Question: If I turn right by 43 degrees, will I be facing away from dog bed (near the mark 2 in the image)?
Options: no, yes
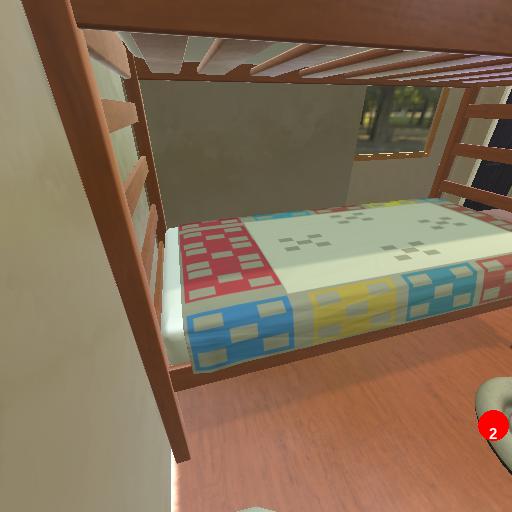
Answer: no